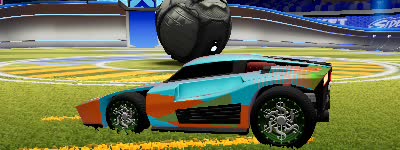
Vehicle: breakout